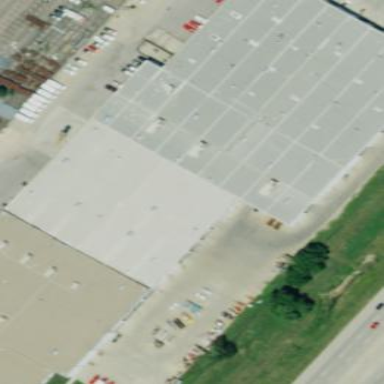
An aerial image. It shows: Industrial building.